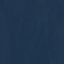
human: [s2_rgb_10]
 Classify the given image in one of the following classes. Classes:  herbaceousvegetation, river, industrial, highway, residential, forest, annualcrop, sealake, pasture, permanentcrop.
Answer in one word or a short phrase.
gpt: SeaLake